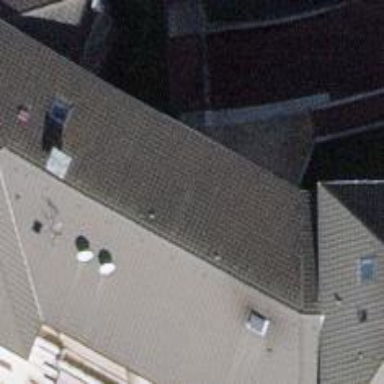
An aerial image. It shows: Hipped-roof building with apartments.